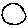
Label: circle